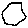
Label: hexagon